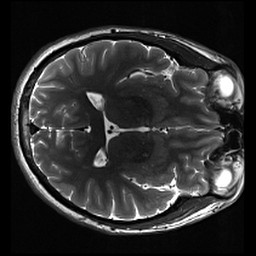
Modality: inplaneT2
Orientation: axial